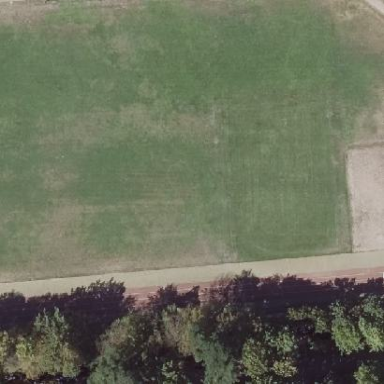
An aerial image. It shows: Archery pitch used for leisure and sports.